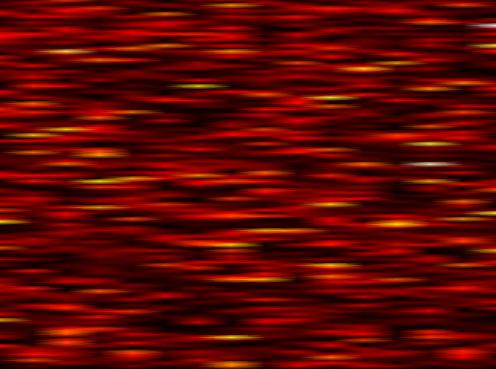
Label: UFMC